Question: When I view my project on a desktop all the dropdowns are aligned and flush which looks really nice, when I minimize the browser to view on a mobile this is what it looks like,

As you can see all the dropdowns are difference sizes, I'm not sure how this happened? I'm aware it takes into considering the content you have in each i.e how long each word is but is there a safe way within bootstrap I can achieve a fixed width for all dropdowns wether its being viewed on a mobile/tablet or desktop? this is my current markup for the above picture
'''
<div class="row col-lg-12">
<div class="col-lg-5">
<div class="form-group">
<label class="col-lg-4 control-label">Country</label>
<div class="col-lg-8 input-group">
@Html.DropDownListFor(m => m.UserDetails.SelectedCountry, Model.UserDetails.ListCountries, "Please Select Country", new { @class = "form-control", onchange = "javascript:this.form.submit();" })
</div>
</div>
</div>
<div class="col-lg-1"></div>
<div class="col-lg-5">
<div class="form-group">
<label class="col-lg-4 control-label">State</label>
<div class="col-lg-8 input-group">
@Html.DropDownListFor(m => m.UserDetails.SelectedState, Model.UserDetails.ListStates, new { @class = "form-control", onchange = "javascript:this.form.submit();" })
</div>
</div>
</div>
<div class="col-lg-1"></div>
</div>
<div class="row col-lg-12">
<div class="col-lg-5">
<div class="form-group">
<label class="col-lg-4 control-label">City</label>
<div class="col-lg-8 input-group">
@Html.DropDownListFor(m => m.UserDetails.SelectedCity, Model.UserDetails.ListCities, new { @class = "form-control" })
</div>
</div>
</div>
<div class="col-lg-1"></div>
<div class="col-lg-5">
<div class="form-group">
<label class="col-lg-4 control-label">Postcode</label>
<div class="col-lg-8 input-group">
@Html.TextBoxFor(m => m.UserDetails.Postcode, new { @class = "form-control", Placeholder = "Your Postcode", maxlength = "12" })
</div>
</div>
</div>
<div class="col-lg-1"></div>
</div>
'''
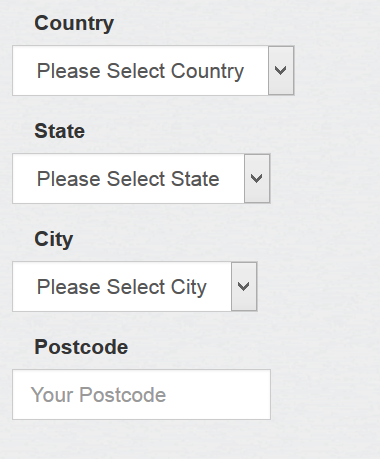
Answer: Should work since according to the <URL>, any control with the '.form-control' class should have 'width:100%' by default.
I noticed an issue with your class assignments for the rows though. It should look like so:
'''
<div class="row">
...
</div>
'''
and :
'''
<div class="row col-lg-12">
...
</div>
'''
Let me know if that helps!